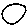
Label: circle